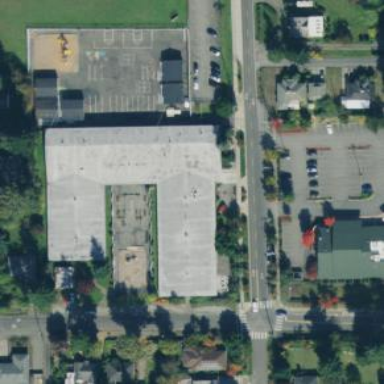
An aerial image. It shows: School building.